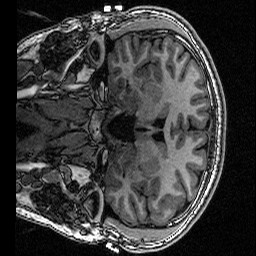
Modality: T1w
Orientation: coronal
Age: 20
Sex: male
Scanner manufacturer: siemens
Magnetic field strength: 3 T
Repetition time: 2.53 s
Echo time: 0.00126 s